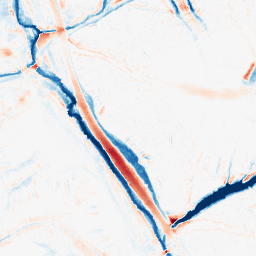
Category: morphological
Decomposition family: tophat_combined
Decomposition parameters: size: 10
Upsampling method: bicubic
Upsampling parameters: scale: 8
Upsampling scale: 8